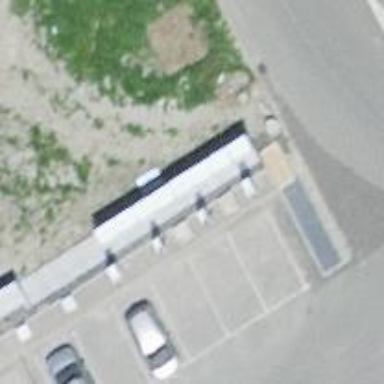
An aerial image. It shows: Charging station.